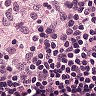
Metastatic tissue present: no